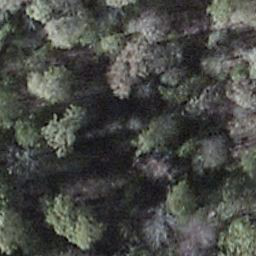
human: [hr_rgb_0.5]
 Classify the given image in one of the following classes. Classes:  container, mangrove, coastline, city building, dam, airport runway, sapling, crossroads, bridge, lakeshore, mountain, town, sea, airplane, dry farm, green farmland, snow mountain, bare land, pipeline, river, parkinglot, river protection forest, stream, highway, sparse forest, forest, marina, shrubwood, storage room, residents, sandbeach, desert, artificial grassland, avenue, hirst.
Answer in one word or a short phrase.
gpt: shrubwood